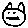
Label: cat